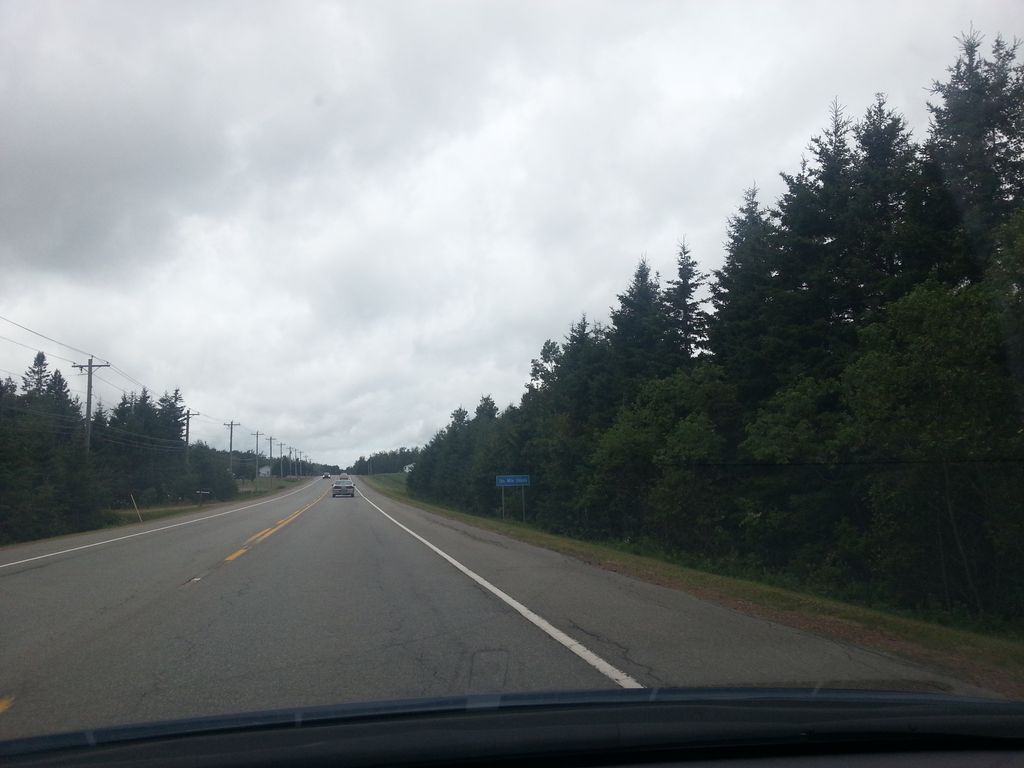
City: charlottetown